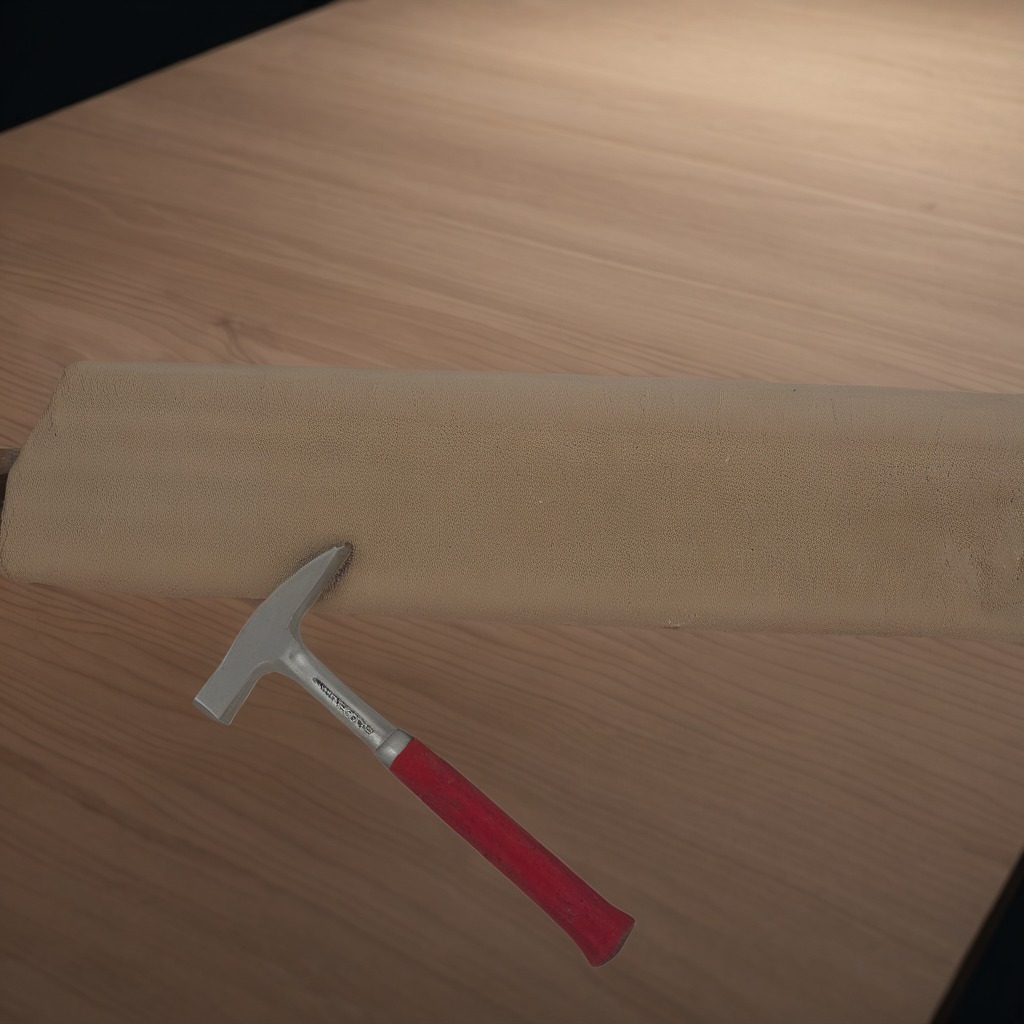
A hammer is lying on a wooden table.